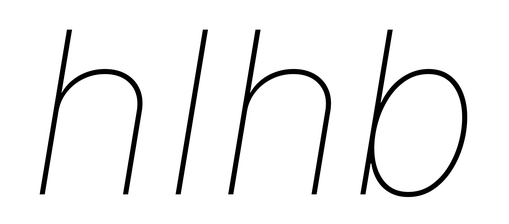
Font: Inter-Italic_Thin_Italic